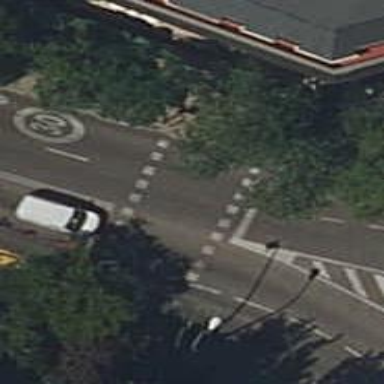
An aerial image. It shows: Asphalt footway with crossing equipped with traffic signals.